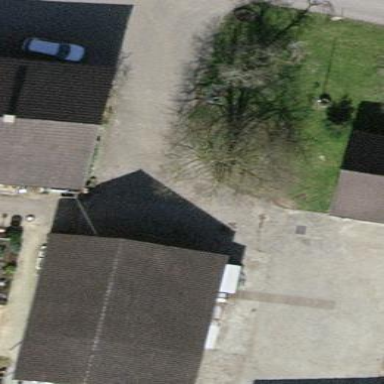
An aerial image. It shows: Building.